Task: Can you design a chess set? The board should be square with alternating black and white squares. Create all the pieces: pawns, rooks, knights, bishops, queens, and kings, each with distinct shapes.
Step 2511:
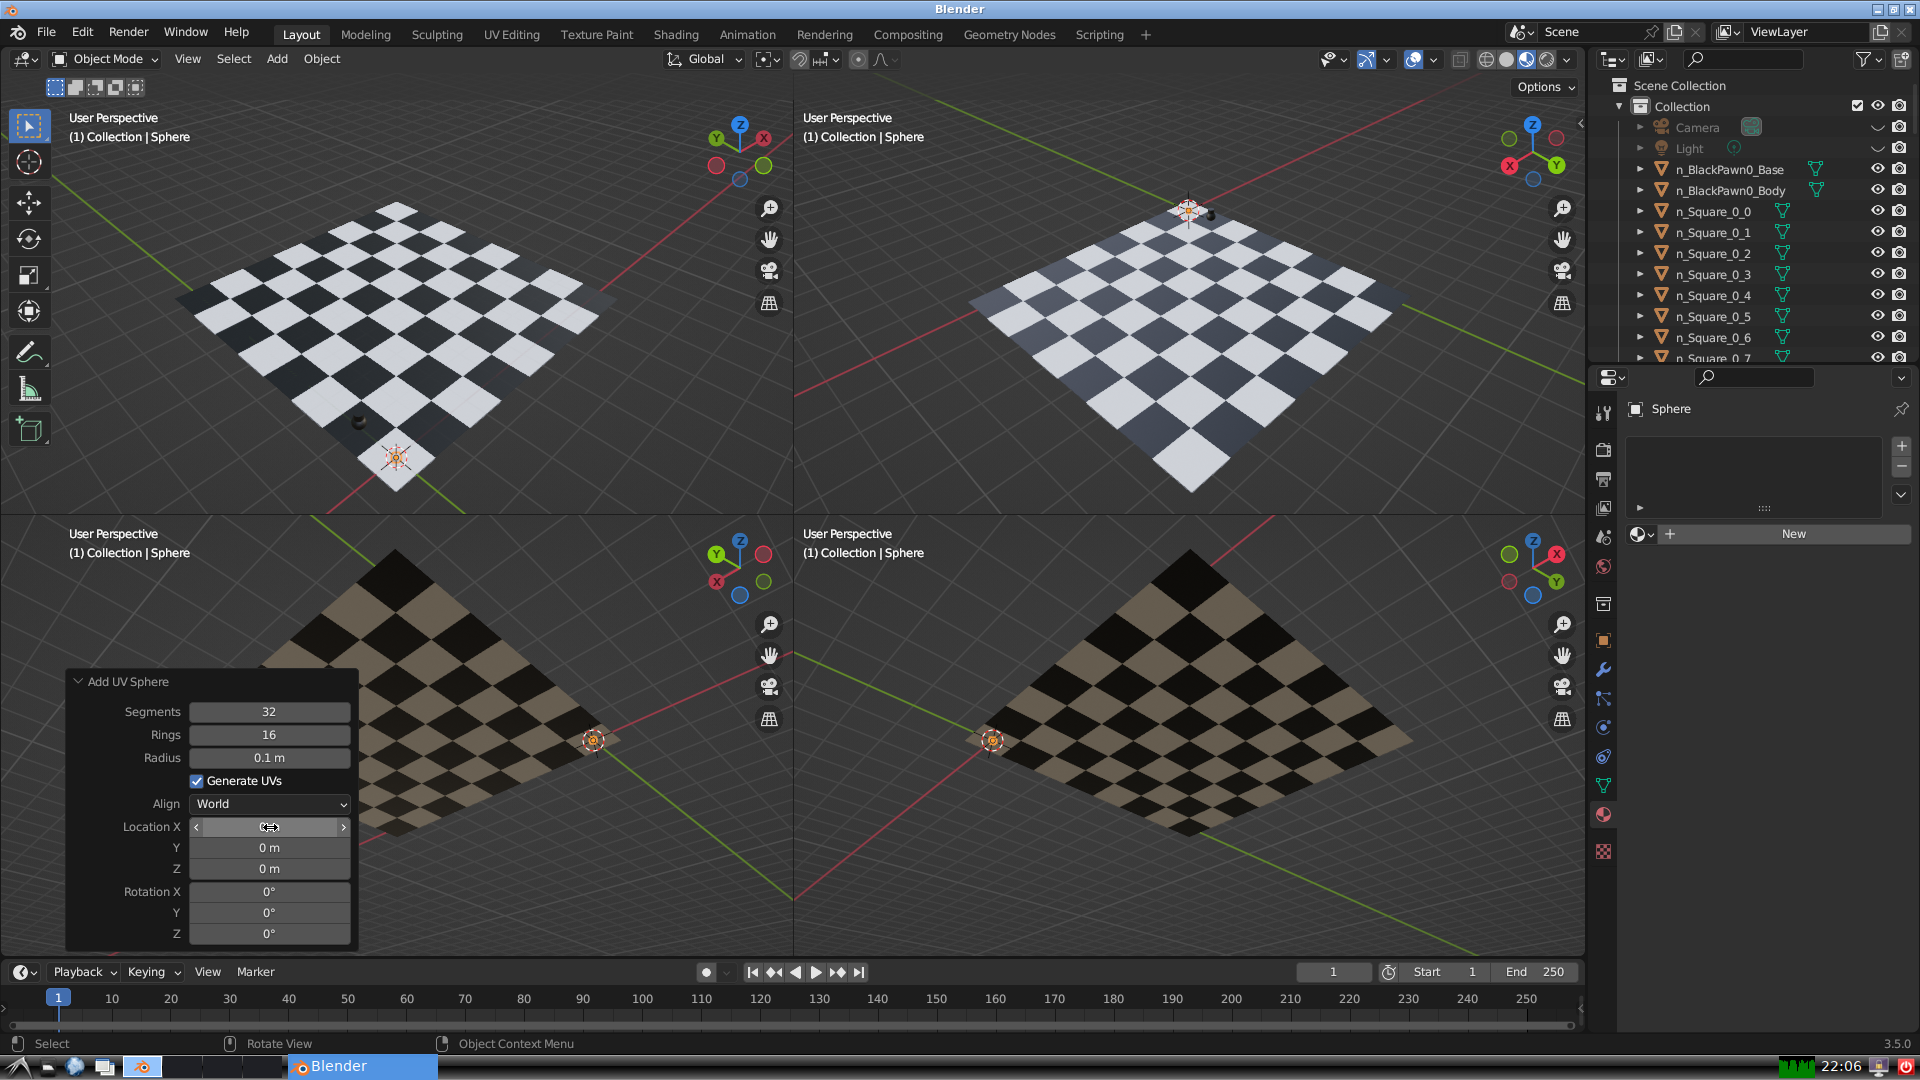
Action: click: no